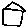
Label: house